Chest X-ray:
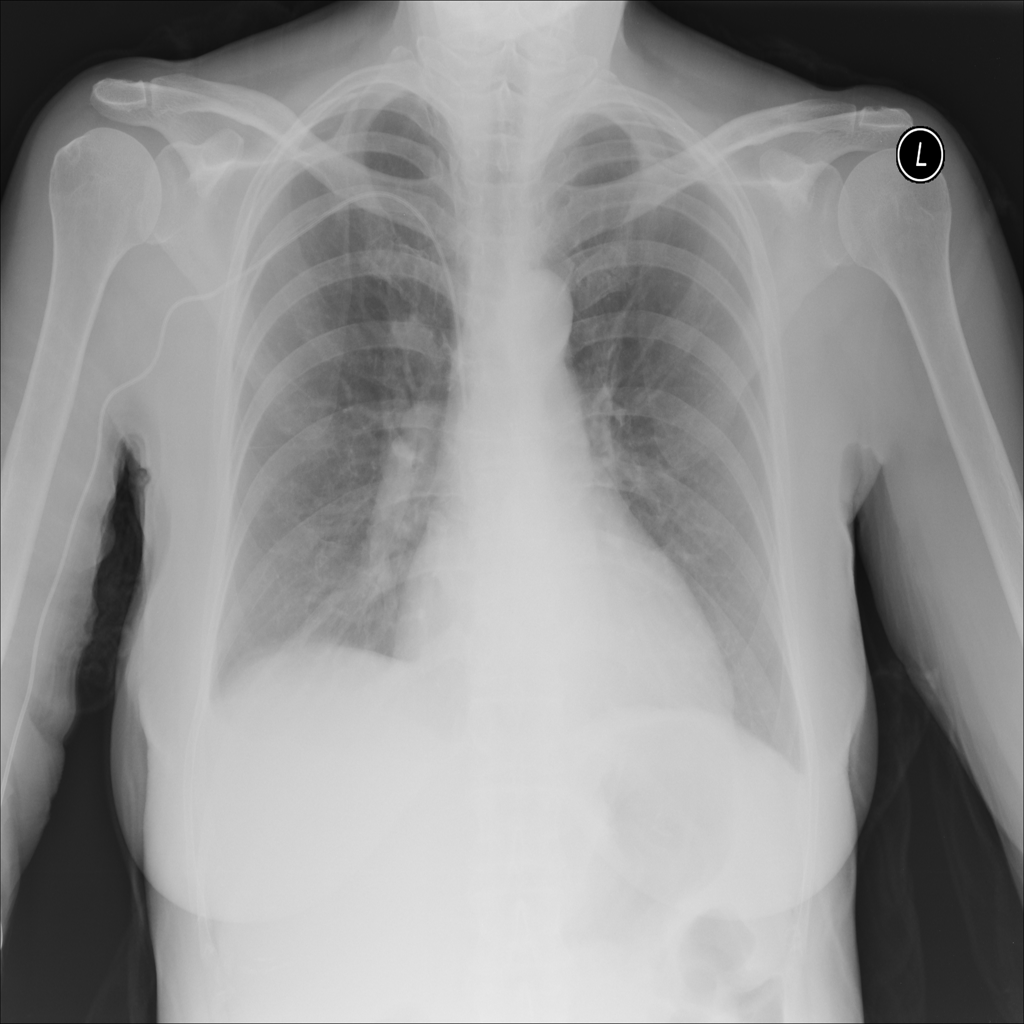
Findings: Effusion
No abnormal finding: no